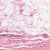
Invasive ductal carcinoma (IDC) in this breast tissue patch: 0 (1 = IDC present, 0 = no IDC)